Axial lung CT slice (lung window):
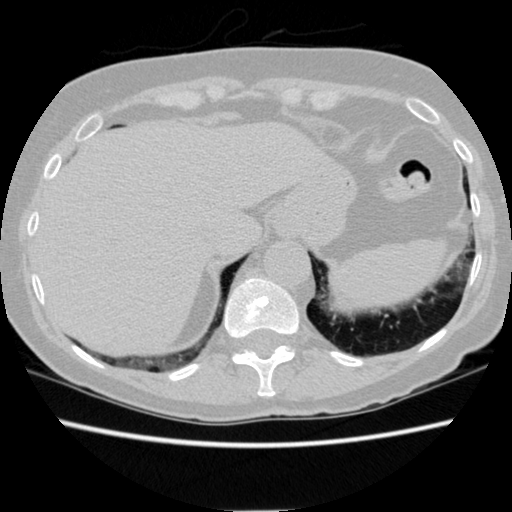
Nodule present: no